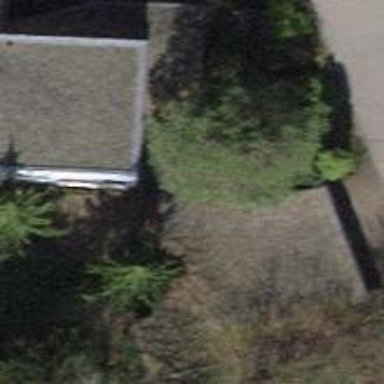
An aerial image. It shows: View of roof of building.